Question: I have some database I need to query.
It is necessary to write a query that finds out how many times the teams played among themselves. It is important if Team A plays against Team B and then Team B plays against Team A, it counts as the same event. That is, the result should be: A against B - 2 games.
'''
SELECT
least(home_team, away_team) AS A
,greatest(home_team, away_team) AS B
,COUNT(*) AS games_count
FROM event_entity
GROUP BY A, B
HAVING COUNT(*) >= 1
ORDER BY A, B
'''
I have this query.
But need this solve.
3 first rows in solving
'''
Novara-Udinese 1
Brescia-Genoa 1
Fc Pacos de Ferreira - Trofense 1
'''
This is my schema:

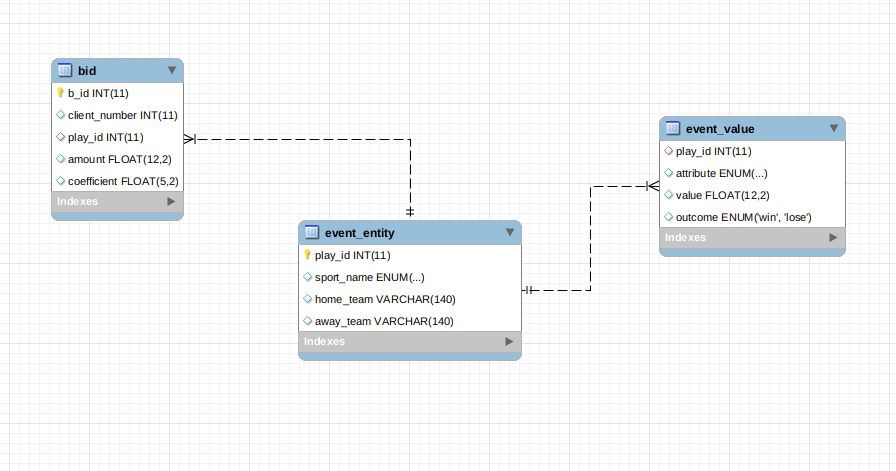
Answer: You already have the query that you need to build on the logic of getting the number of count of games. In order to display the event you can do as follows.
'''
SELECT MAX(CONCAT(home_team,'-',away_team)) as game
,COUNT(*) AS games_count
FROM event_entity
GROUP BY least(home_team, away_team), greatest(home_team, away_team)
ORDER BY 1
'''